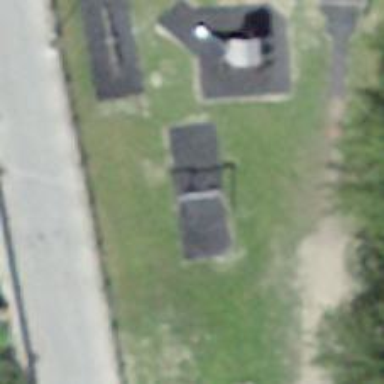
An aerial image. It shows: Playground with swings.